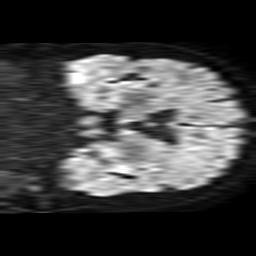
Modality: TRACE
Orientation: coronal
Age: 63
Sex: male
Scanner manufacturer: philips
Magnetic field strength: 1.5 T
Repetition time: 3.648 s
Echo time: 0.09255 s